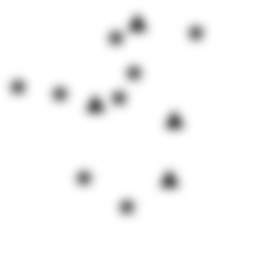
Squares: 0
Triangles: 4
Stars: 8
Total shapes: 12